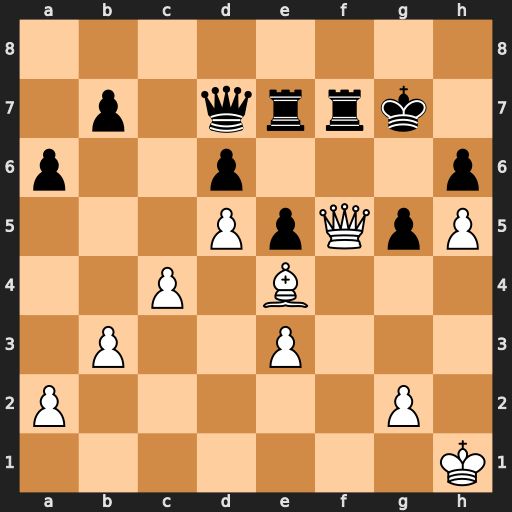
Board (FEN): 8/1p1qrrk1/p2p3p/3PpQpP/2P1B3/1P2P3/P5P1/7K
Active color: w
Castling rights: -
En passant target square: -
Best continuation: Qh7+ Kf6 Qxh6#